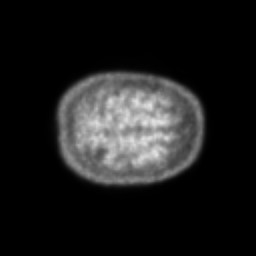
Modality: PET
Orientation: axial
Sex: female
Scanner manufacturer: ge